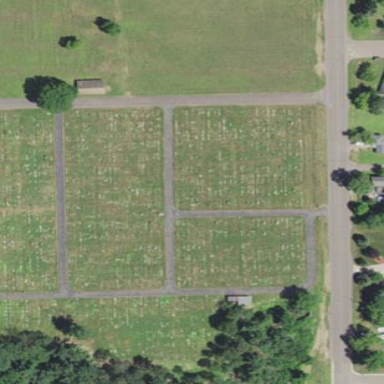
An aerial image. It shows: Graveyard used as cemetery.